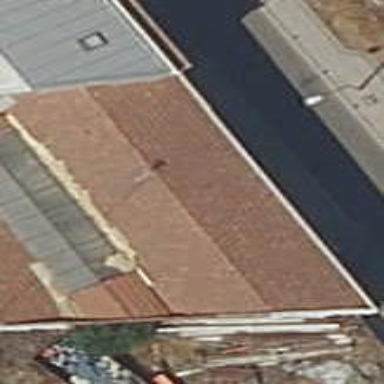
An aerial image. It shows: Warehouse building.